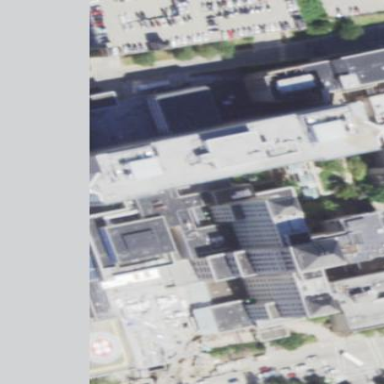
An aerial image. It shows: Hospital building.